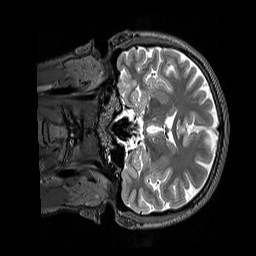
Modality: T2w
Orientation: coronal
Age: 28
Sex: female
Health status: healthy
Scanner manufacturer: siemens
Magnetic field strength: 3 T
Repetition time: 3.2 s
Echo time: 0.568 s